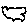
Label: cloud